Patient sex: M
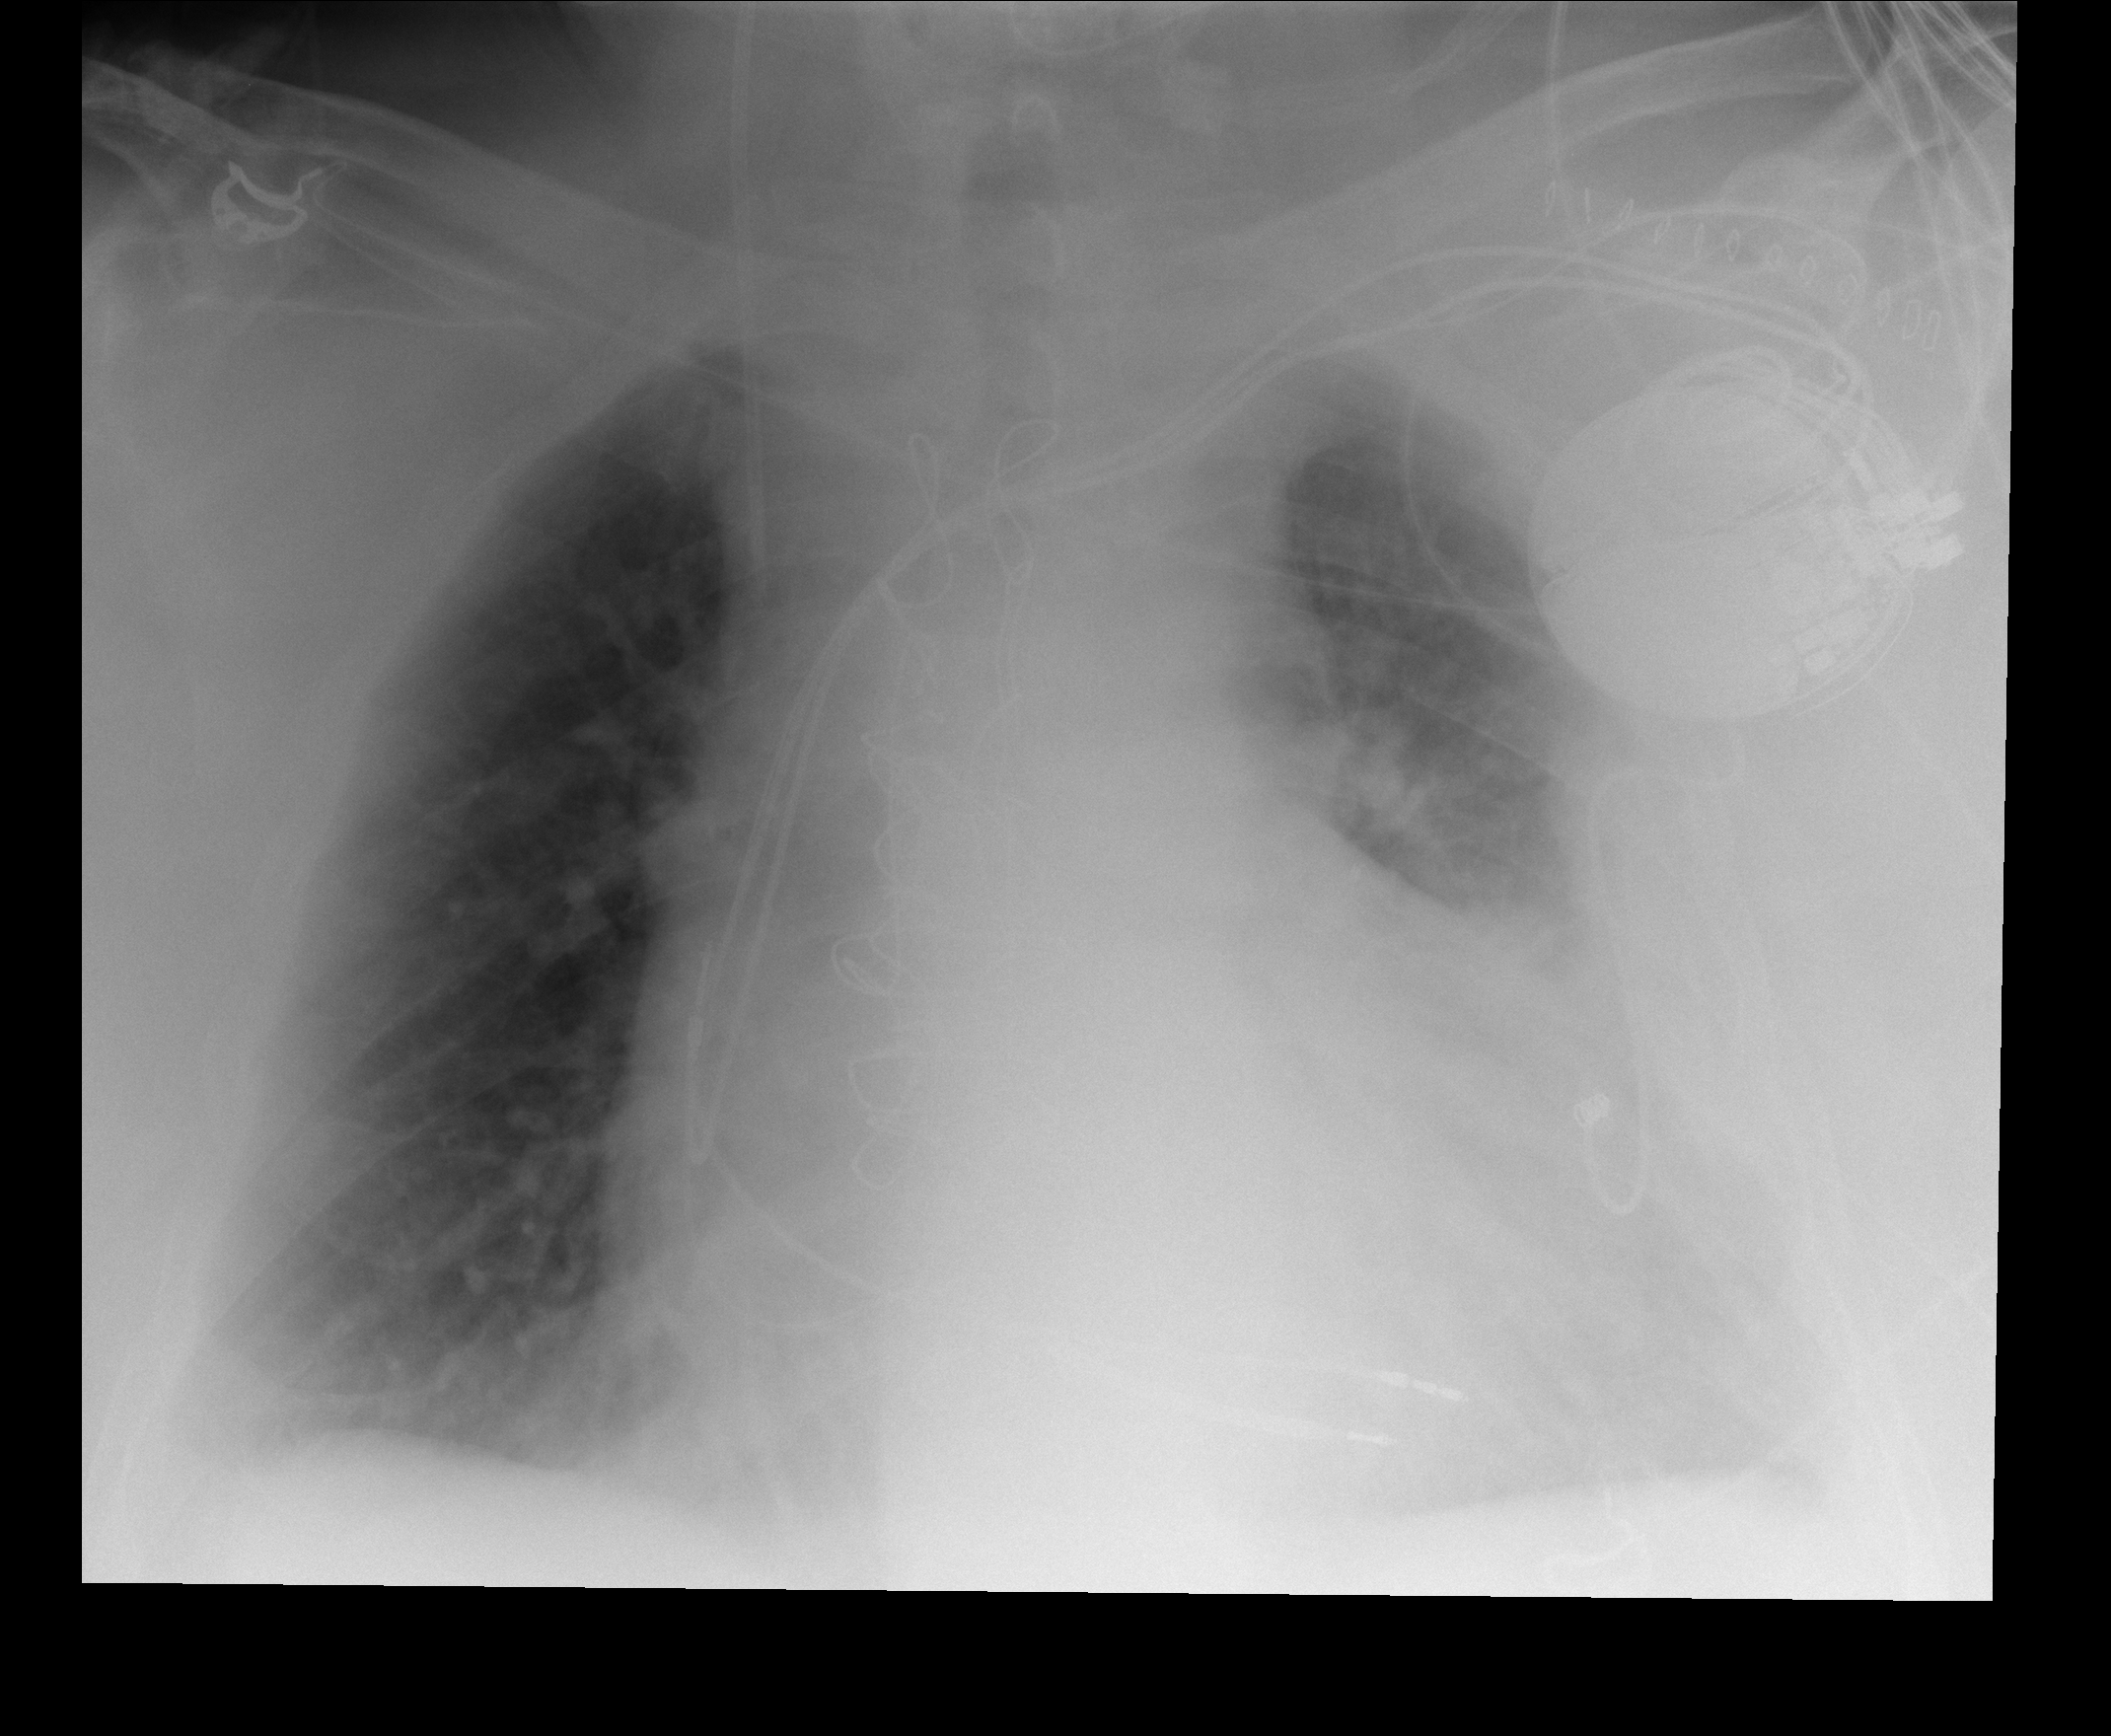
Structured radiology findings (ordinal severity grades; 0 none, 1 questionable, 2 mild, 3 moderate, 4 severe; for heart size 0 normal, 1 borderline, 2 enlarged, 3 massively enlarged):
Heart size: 3
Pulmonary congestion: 2
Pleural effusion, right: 1
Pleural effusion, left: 2
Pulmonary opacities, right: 1
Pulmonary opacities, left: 1
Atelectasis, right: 2
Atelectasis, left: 3